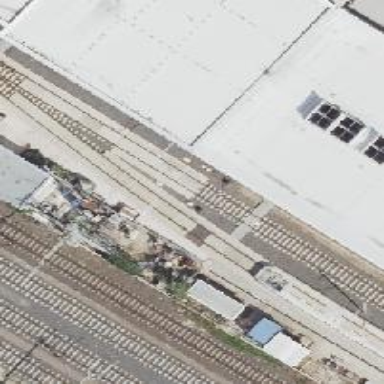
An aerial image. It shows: Railway signal.